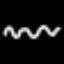
Label: squiggle